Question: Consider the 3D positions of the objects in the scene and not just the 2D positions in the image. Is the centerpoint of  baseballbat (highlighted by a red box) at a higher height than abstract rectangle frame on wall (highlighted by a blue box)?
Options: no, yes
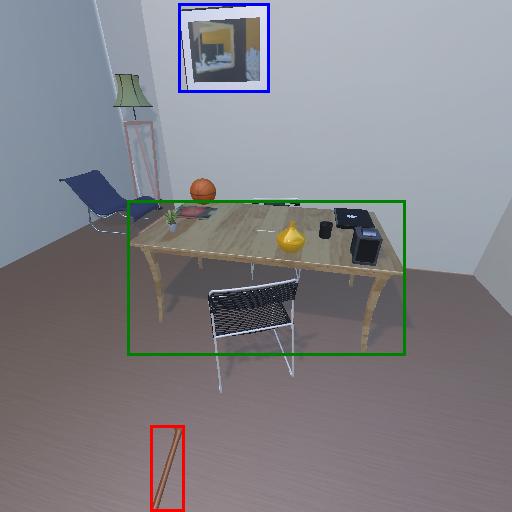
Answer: no